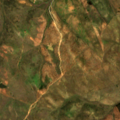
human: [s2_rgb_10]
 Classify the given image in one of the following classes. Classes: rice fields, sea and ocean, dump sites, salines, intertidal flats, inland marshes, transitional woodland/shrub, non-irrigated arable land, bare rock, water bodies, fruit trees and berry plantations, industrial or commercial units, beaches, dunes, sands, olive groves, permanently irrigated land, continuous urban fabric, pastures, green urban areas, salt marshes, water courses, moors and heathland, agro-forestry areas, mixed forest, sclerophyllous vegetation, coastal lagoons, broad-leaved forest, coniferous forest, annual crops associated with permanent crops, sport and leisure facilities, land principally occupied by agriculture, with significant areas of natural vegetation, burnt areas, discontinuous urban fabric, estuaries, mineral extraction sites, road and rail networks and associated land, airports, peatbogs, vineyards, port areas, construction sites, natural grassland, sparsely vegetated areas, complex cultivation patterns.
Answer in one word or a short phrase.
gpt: non-irrigated arable land, pastures, annual crops associated with permanent crops, transitional woodland/shrub